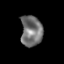
Tissue: prostate
Cell type: T cells
Senescence score: 0.3449
Nuclear area (px): 649
Mean DAPI intensity: 114.029